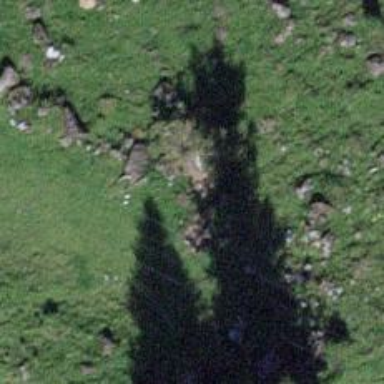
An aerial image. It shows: Evergreen tree with needle-leaved leaves.